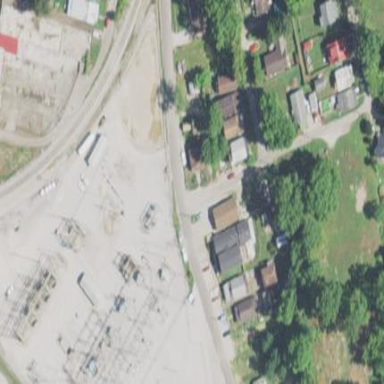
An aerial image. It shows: Power substation.